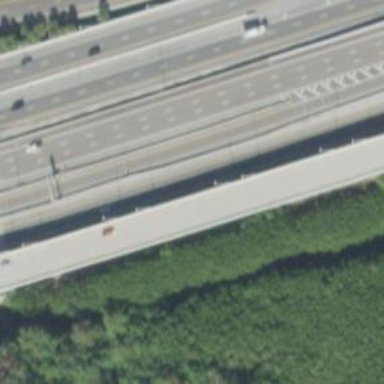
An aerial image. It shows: Motorway link.